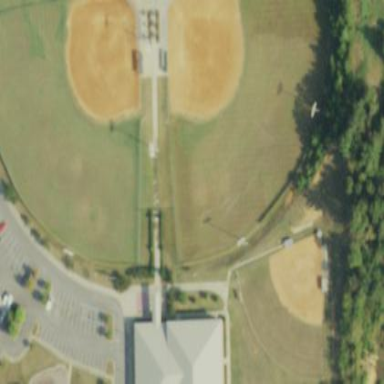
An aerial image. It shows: Baseball pitch for leisure and sports activities.